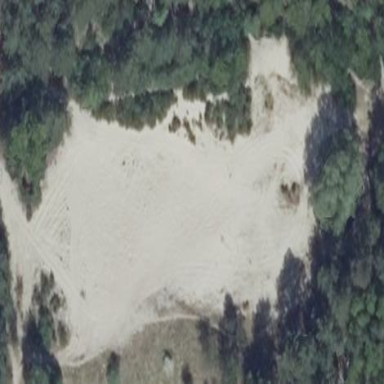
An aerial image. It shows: Sandy area in nature.